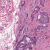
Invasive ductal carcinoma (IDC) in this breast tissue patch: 1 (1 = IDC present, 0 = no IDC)